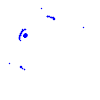
Particle: kaon